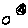
Label: moon